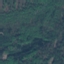
Land use / land cover class: Forest